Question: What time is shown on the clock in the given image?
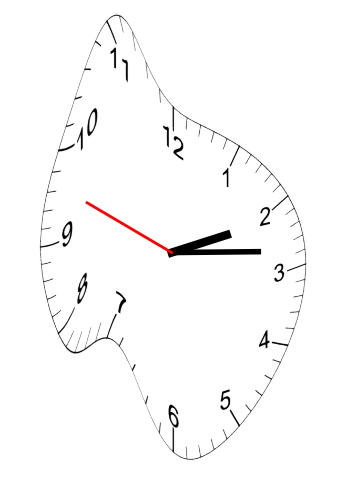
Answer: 02:13:48